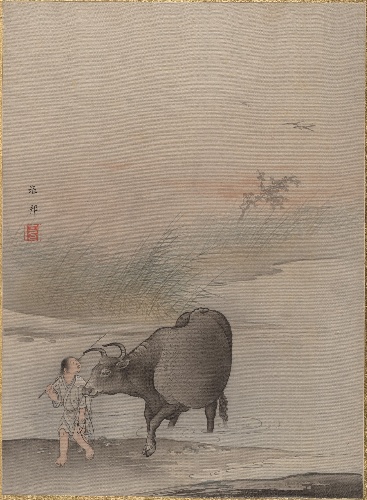
Artist: Hashimoto Gahō
Artist bio: Japanese, 1835–1908
Object type: Album leaf
Classification: Paintings
Medium: Album leaf; ink and color on silk
Culture: Japan
Period: Meiji period (1868–1912)
Dimensions: 14 1/8 x 10 3/8 in. (35.9 x 26.4 cm)
Department: Asian Art
Credit line: Charles Stewart Smith Collection, Gift of Mrs. Charles Stewart Smith, Charles Stewart Smith Jr., and Howard Caswell Smith, in memory of Charles Stewart Smith, 1914
Accession year: 1914
Repository: Metropolitan Museum of Art, New York, NY
Tags: Boys|Cows|Rivers